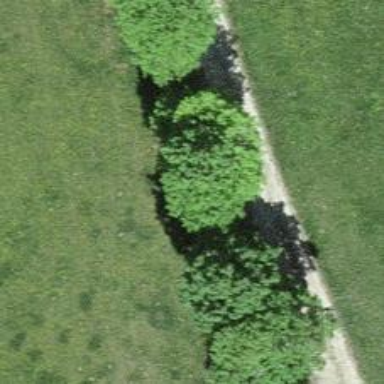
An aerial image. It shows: Hedge barrier.